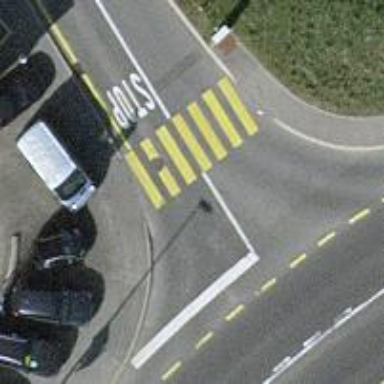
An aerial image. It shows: Marked road crossing.